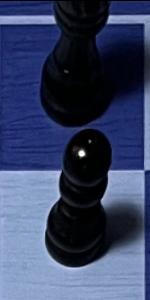
Label: Pawn_Black